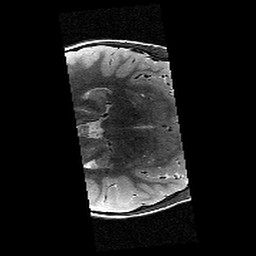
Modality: T2w
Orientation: axial
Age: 10
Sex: female
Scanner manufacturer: siemens
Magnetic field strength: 3 T
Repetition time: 9.23 s
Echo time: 0.067 s